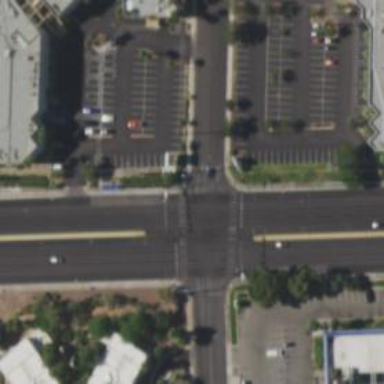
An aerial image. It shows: Solid stop line on the road marking.